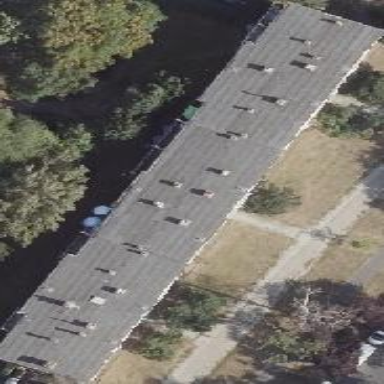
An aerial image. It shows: Gray apartments with flat roofs.